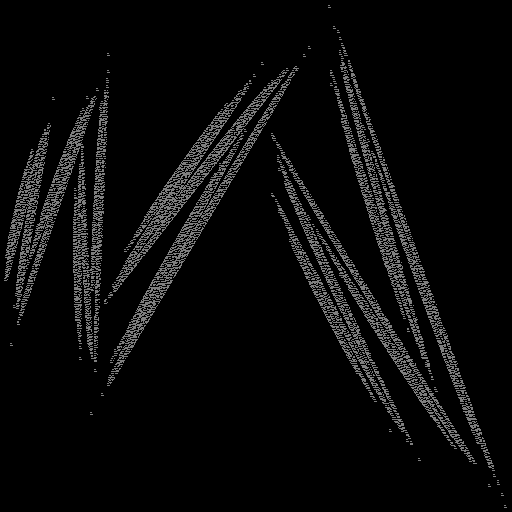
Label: bamboofern